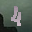
Label: 4